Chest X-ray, PA view. Patient: 64 years old, sex F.
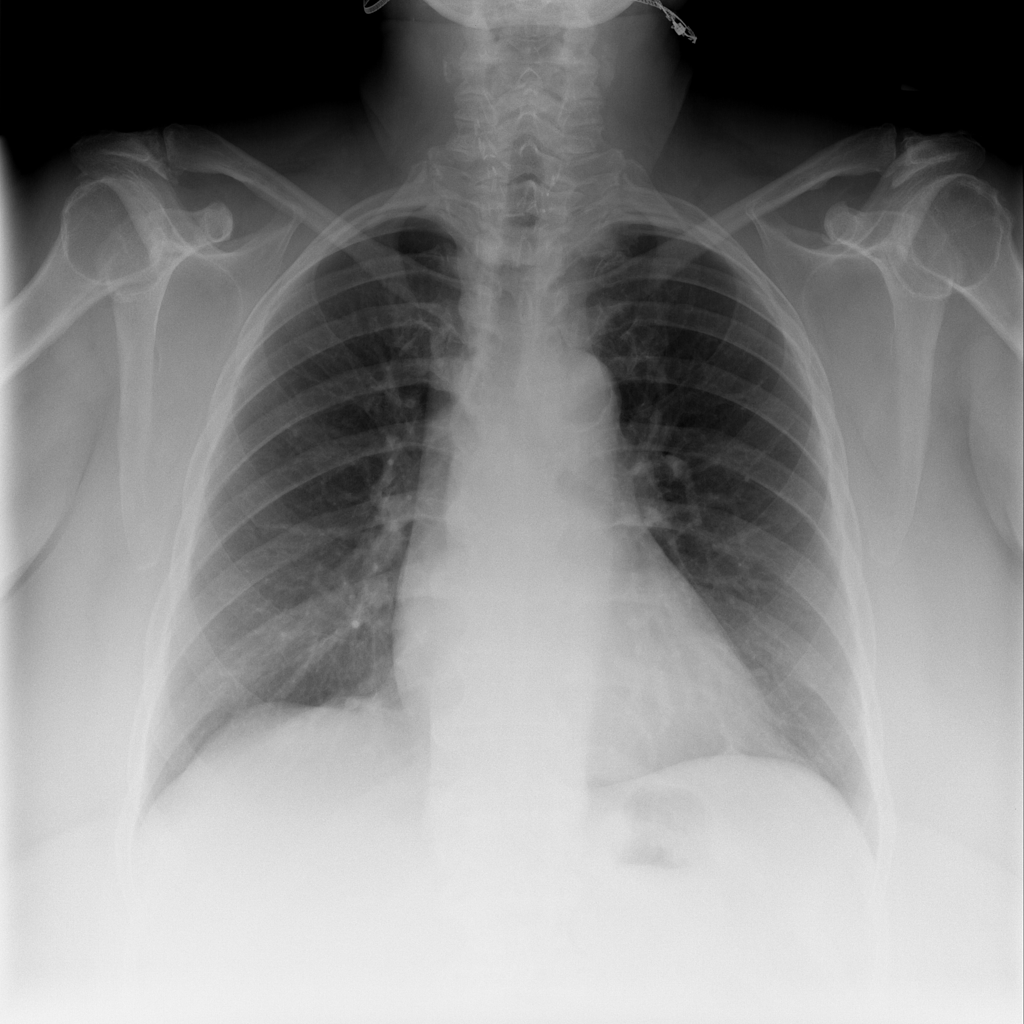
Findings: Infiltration